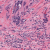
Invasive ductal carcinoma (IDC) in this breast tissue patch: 1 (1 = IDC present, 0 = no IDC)